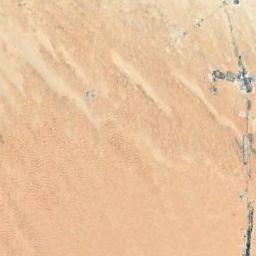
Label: desert